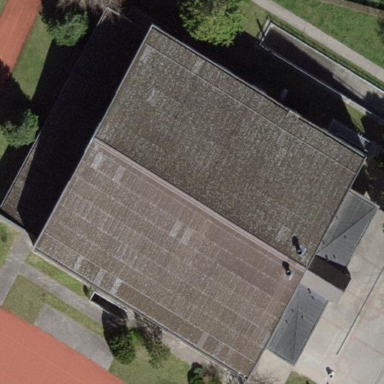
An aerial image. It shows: Sports centre building.